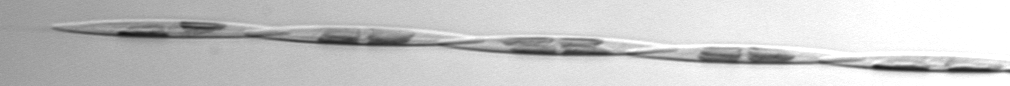
Label: Pseudo-nitzschia